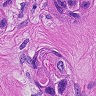
Metastatic tissue present: yes